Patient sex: F
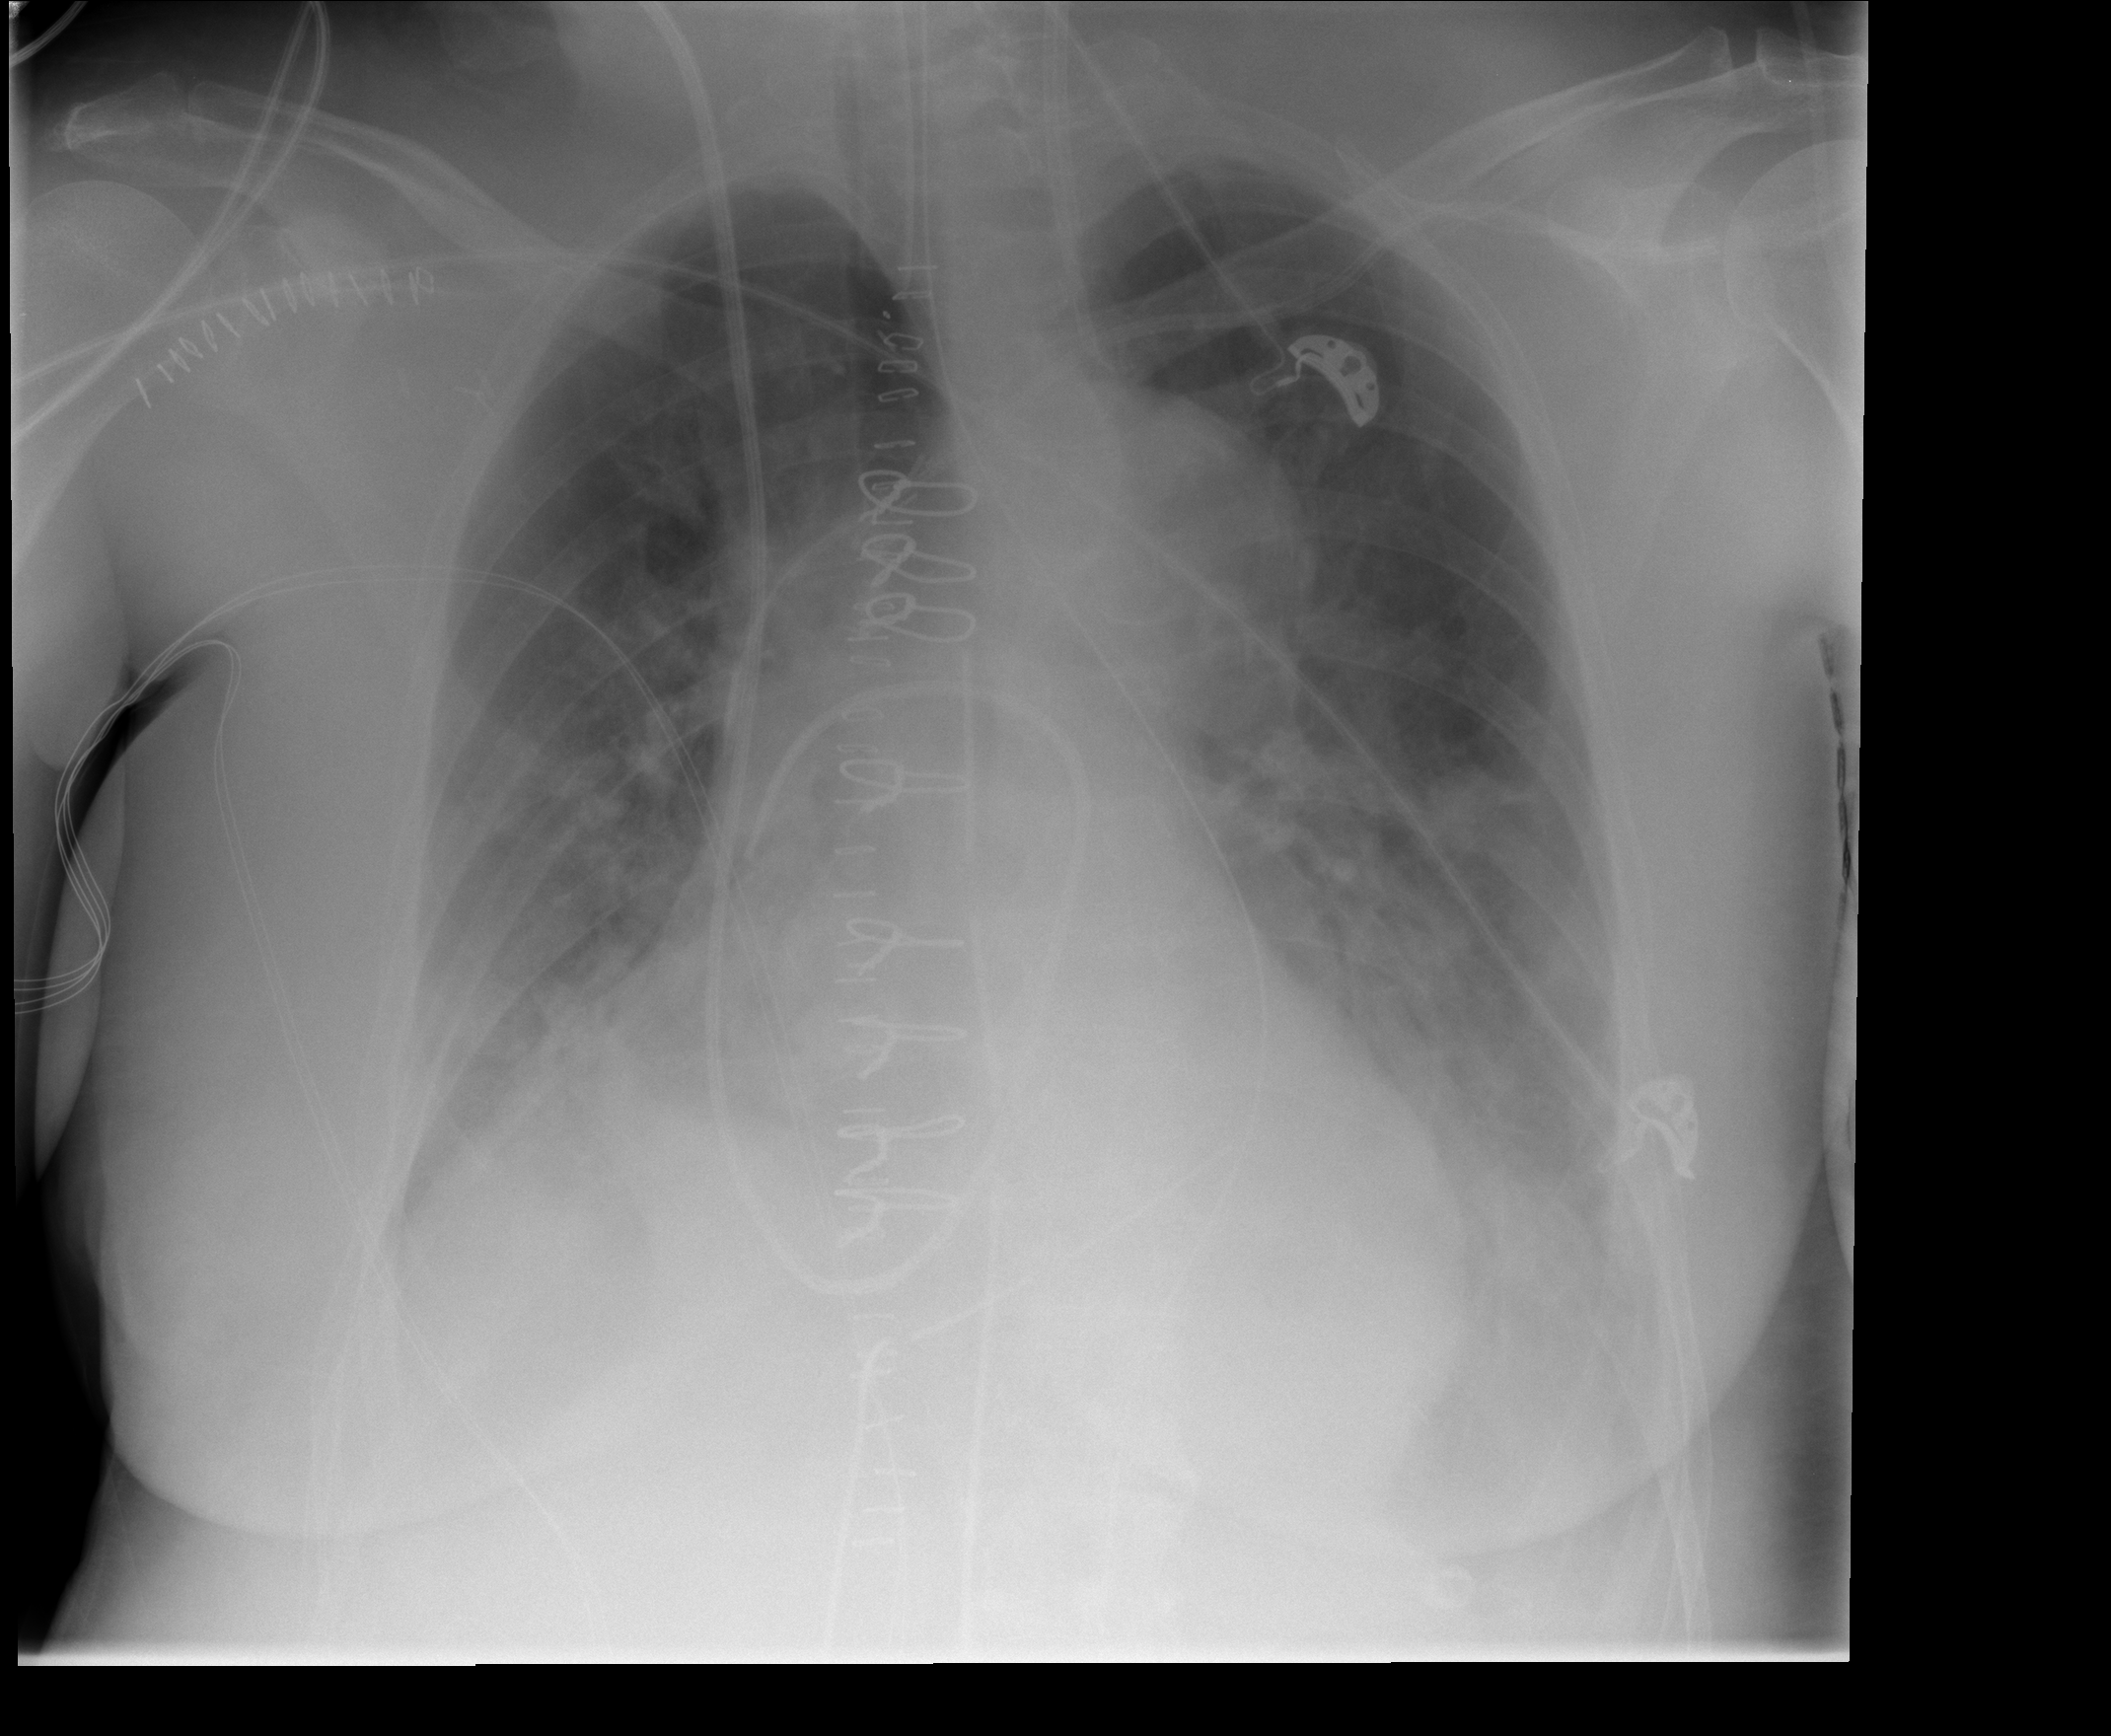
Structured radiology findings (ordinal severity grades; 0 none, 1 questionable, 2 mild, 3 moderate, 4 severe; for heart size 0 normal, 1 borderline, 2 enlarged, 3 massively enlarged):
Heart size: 2
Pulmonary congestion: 2
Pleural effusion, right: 2
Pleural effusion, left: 2
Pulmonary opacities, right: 0
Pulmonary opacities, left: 1
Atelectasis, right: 2
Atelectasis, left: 2